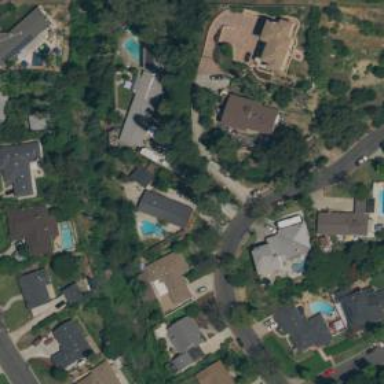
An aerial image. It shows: Driveway.